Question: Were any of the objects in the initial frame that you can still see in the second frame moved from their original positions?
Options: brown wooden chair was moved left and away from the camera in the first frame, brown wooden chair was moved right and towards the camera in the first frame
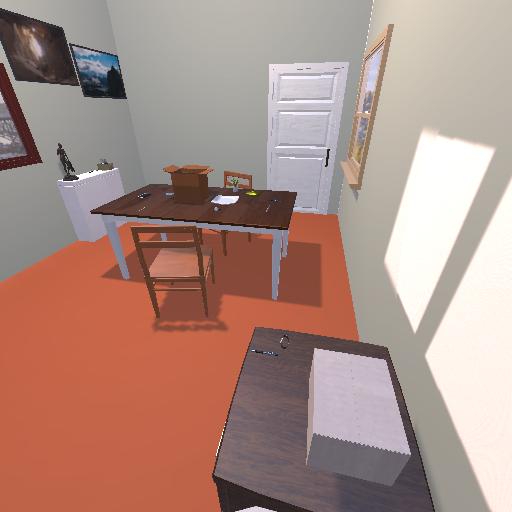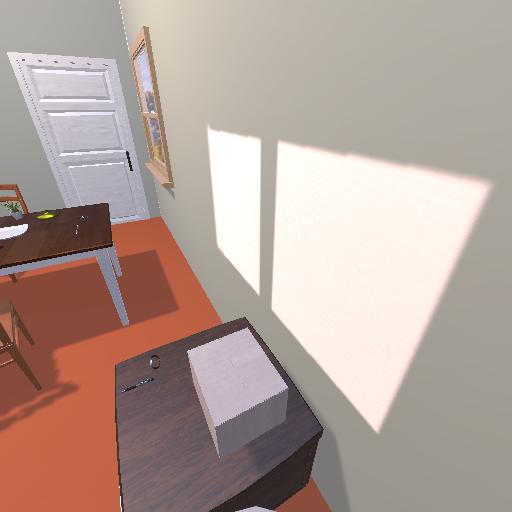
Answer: brown wooden chair was moved left and away from the camera in the first frame